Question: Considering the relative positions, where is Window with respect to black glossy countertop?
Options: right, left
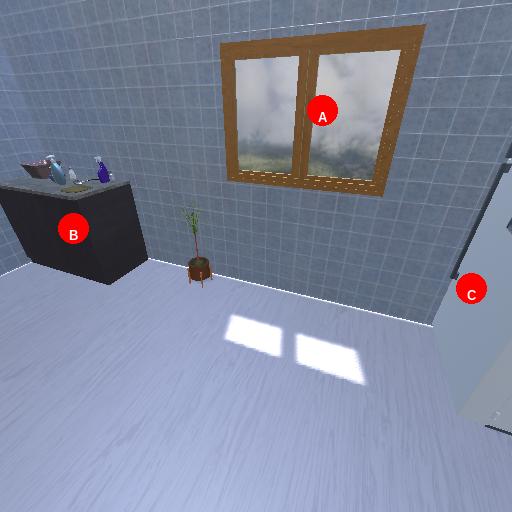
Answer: right